Chest X-ray:
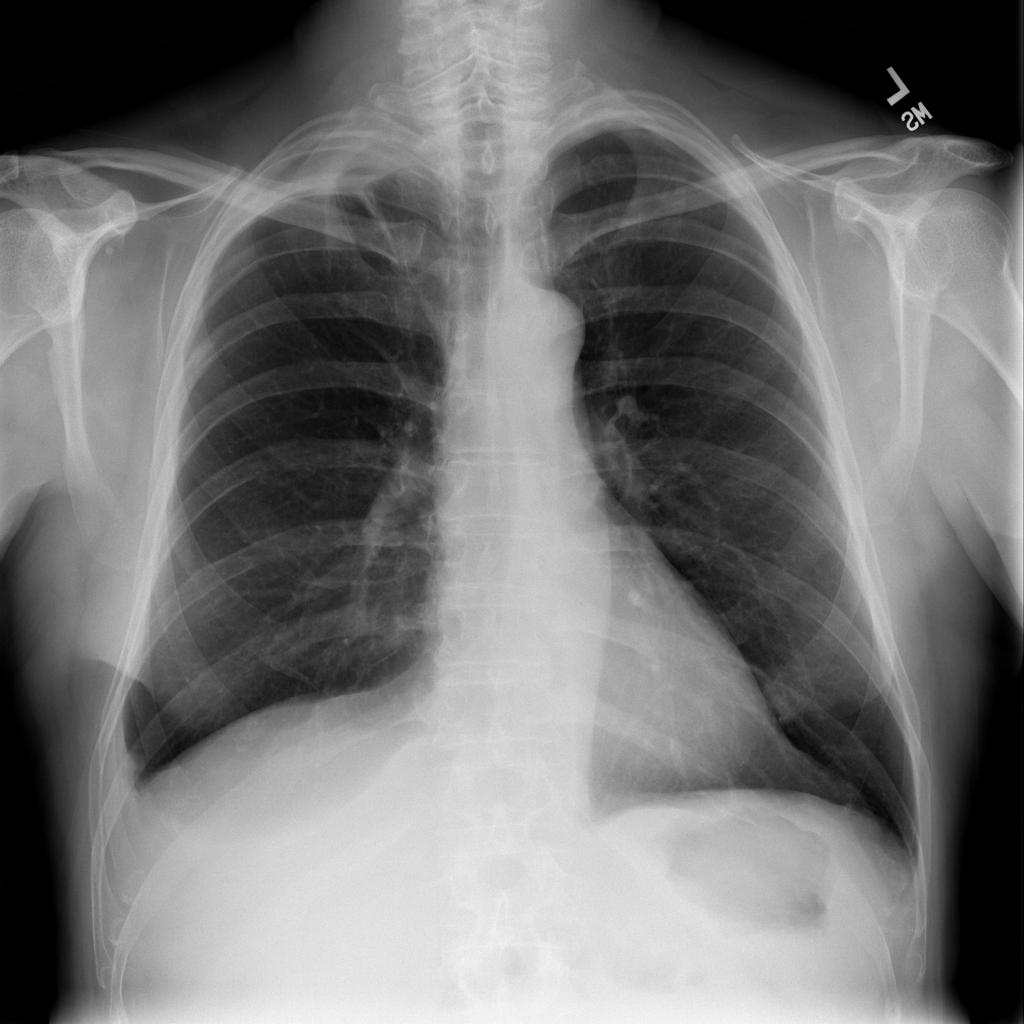
Findings: Effusion, Pneumothorax
No abnormal finding: no